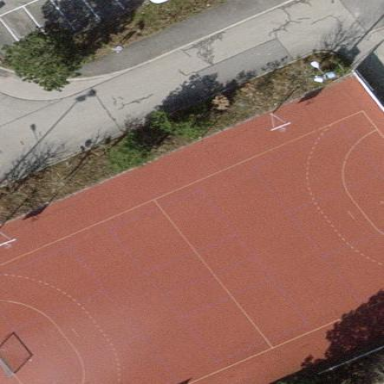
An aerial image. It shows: Basketball court located in leisure land pitch.